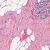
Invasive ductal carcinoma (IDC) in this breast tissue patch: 0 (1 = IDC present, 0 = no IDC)